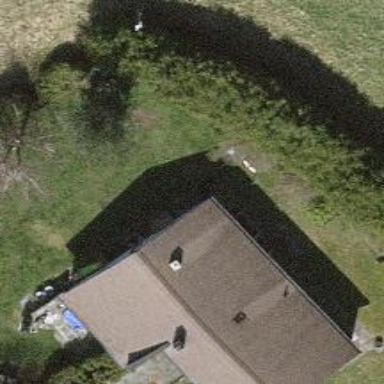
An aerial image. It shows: Simple house.